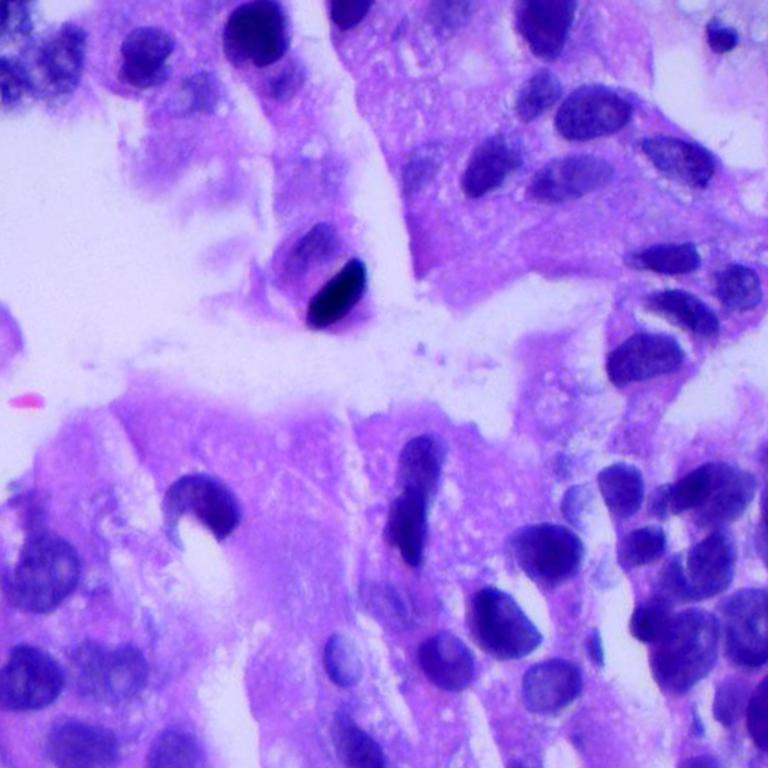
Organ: lung
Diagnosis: adenocarcinomas